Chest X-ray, PA view. Patient: 26 years old, sex F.
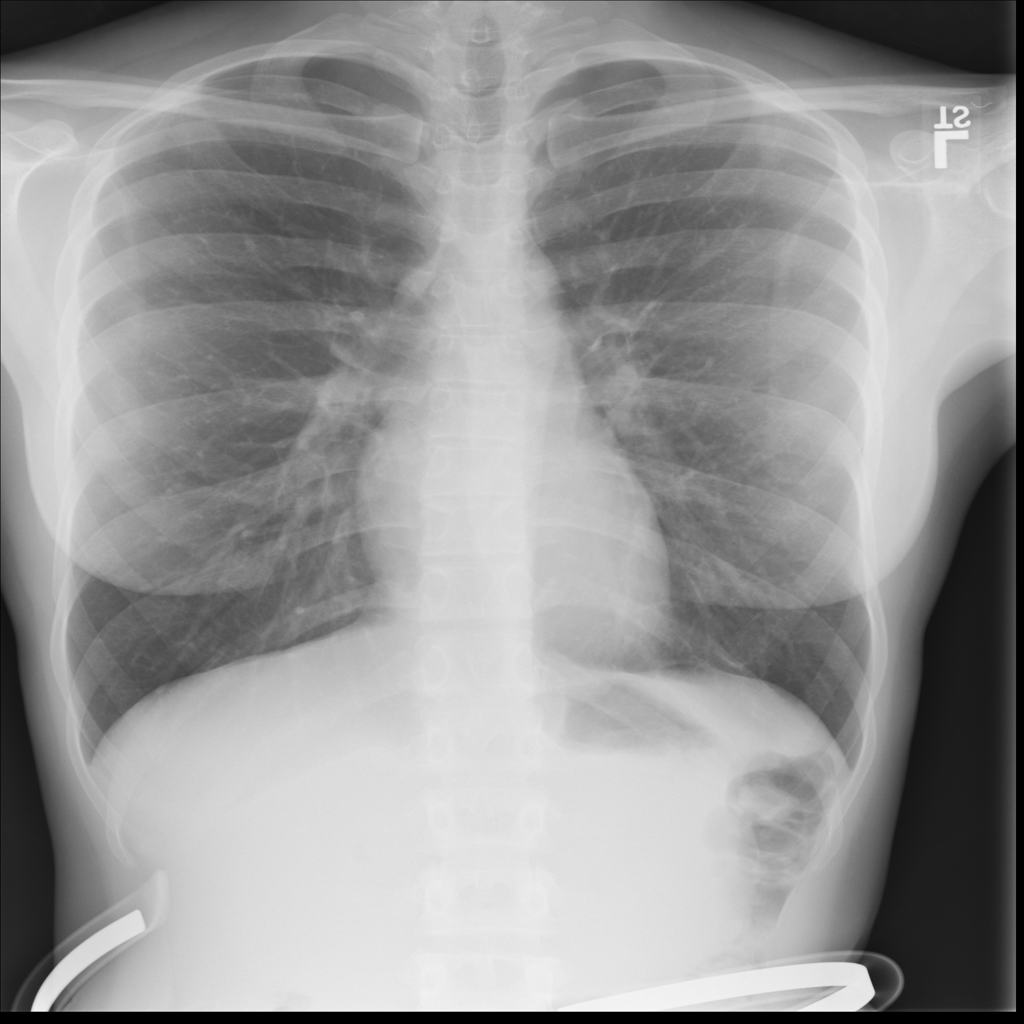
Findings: No Finding